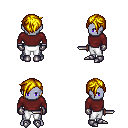
a pixel art fantasy rpg character, male body template, dark elf, purple skin, maroon long-sleeve shirt, white pants, blonde pixie cut hairstyle, metal gloves, metal boots, dagger, four views (front, back, left, right), 2x2 character sprite sheet, small pixel art, hard edges, no anti-aliasing